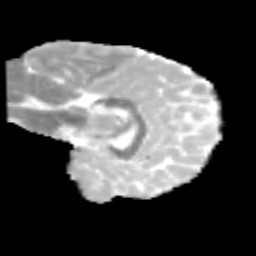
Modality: MD
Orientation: sagittal
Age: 9
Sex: female
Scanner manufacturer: siemens
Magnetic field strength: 3 T
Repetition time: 3.8 s
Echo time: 0.07 s